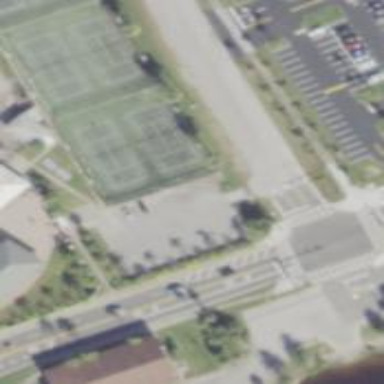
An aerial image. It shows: Tennis court in leisure pitch.